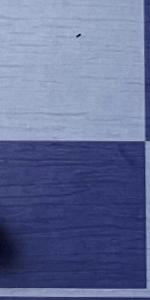
Label: Empty